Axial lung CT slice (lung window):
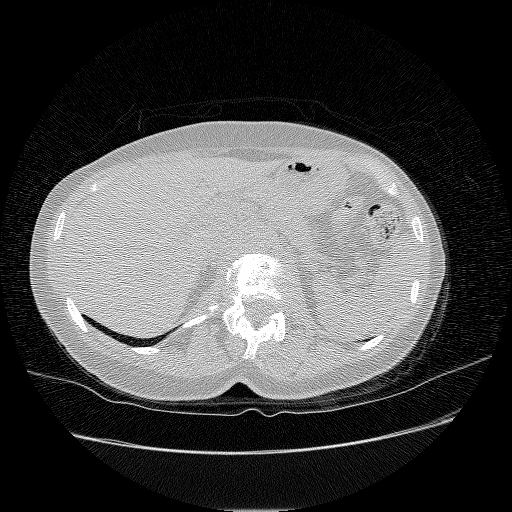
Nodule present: no